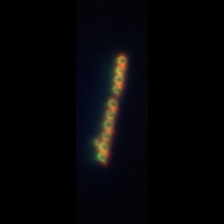
Taxon: Skeletonema
Group: Diatoms